Field crop: tomato
Growth stage: 2
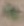
Species: solanum